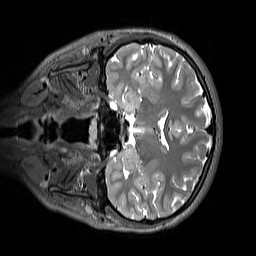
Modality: T2w
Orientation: coronal
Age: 11
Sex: female
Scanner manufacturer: siemens
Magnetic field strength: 3 T
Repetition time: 3.2 s
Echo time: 0.408 s